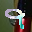
Label: 9